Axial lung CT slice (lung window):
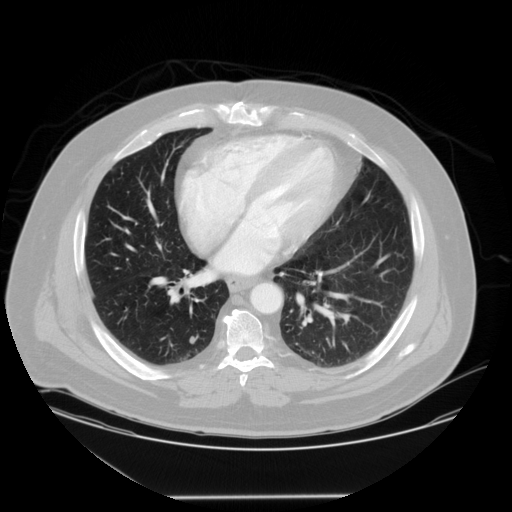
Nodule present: yes
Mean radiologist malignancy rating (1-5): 2.5